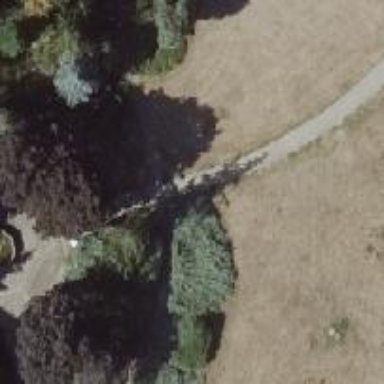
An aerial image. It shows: Footway.